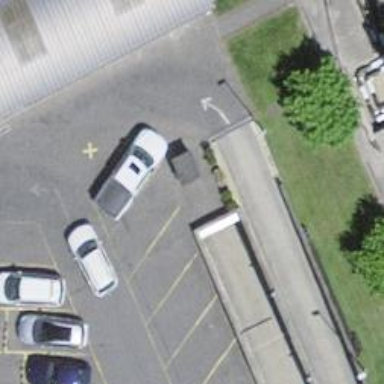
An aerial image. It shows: Parking entrance.